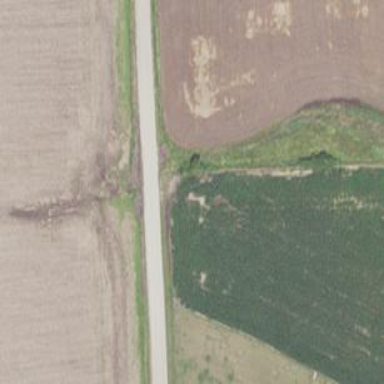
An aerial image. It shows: Unclassified road.